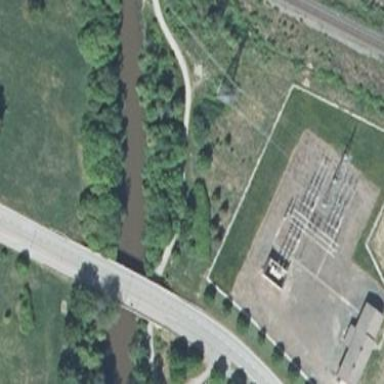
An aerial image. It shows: Distribution level power substation.